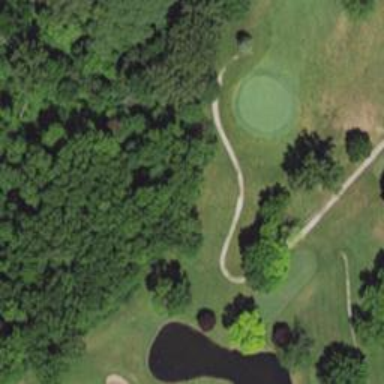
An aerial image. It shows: Pathway for golfing.